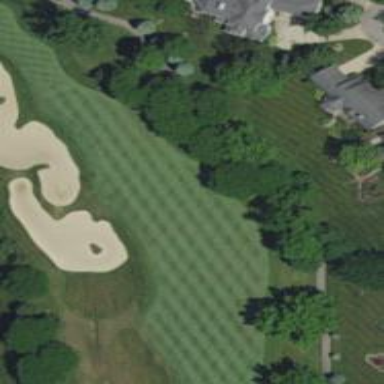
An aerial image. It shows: View of golf hole.